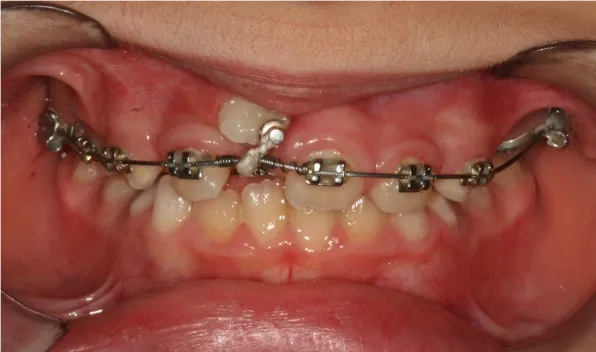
Expansion spring being positioned.
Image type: medical_photograph (oral_photograph)